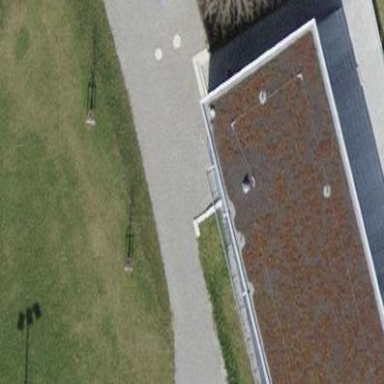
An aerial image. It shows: Public building.